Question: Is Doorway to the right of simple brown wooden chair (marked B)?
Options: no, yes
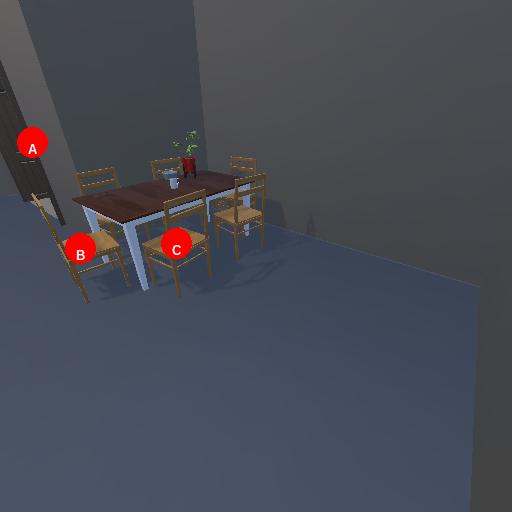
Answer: no